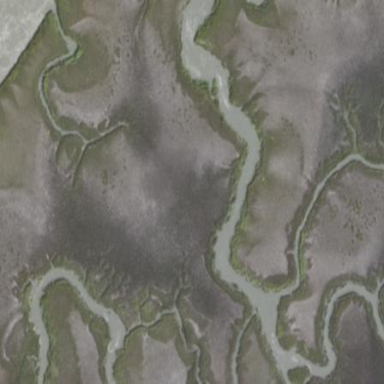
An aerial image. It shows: Tidal wetland characterized by saltmarsh vegetation.